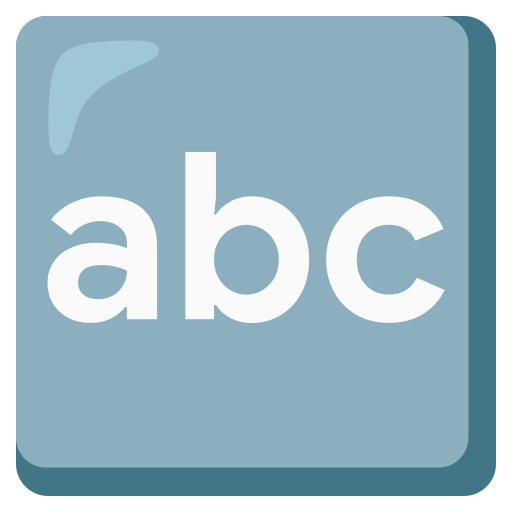
Emoji: 🔤